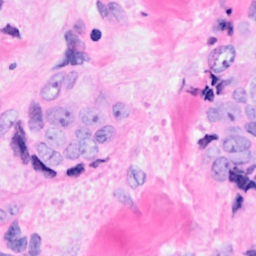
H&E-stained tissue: Breast